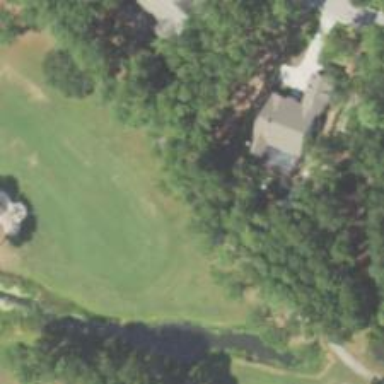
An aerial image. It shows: Path for golf carts.